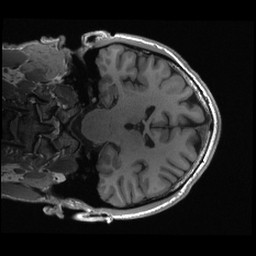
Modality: T1w
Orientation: coronal
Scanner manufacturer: siemens
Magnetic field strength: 3 T
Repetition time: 2.3 s
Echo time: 0.00285 s